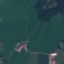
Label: Pasture